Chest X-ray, PA view. Patient: 43 years old, sex M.
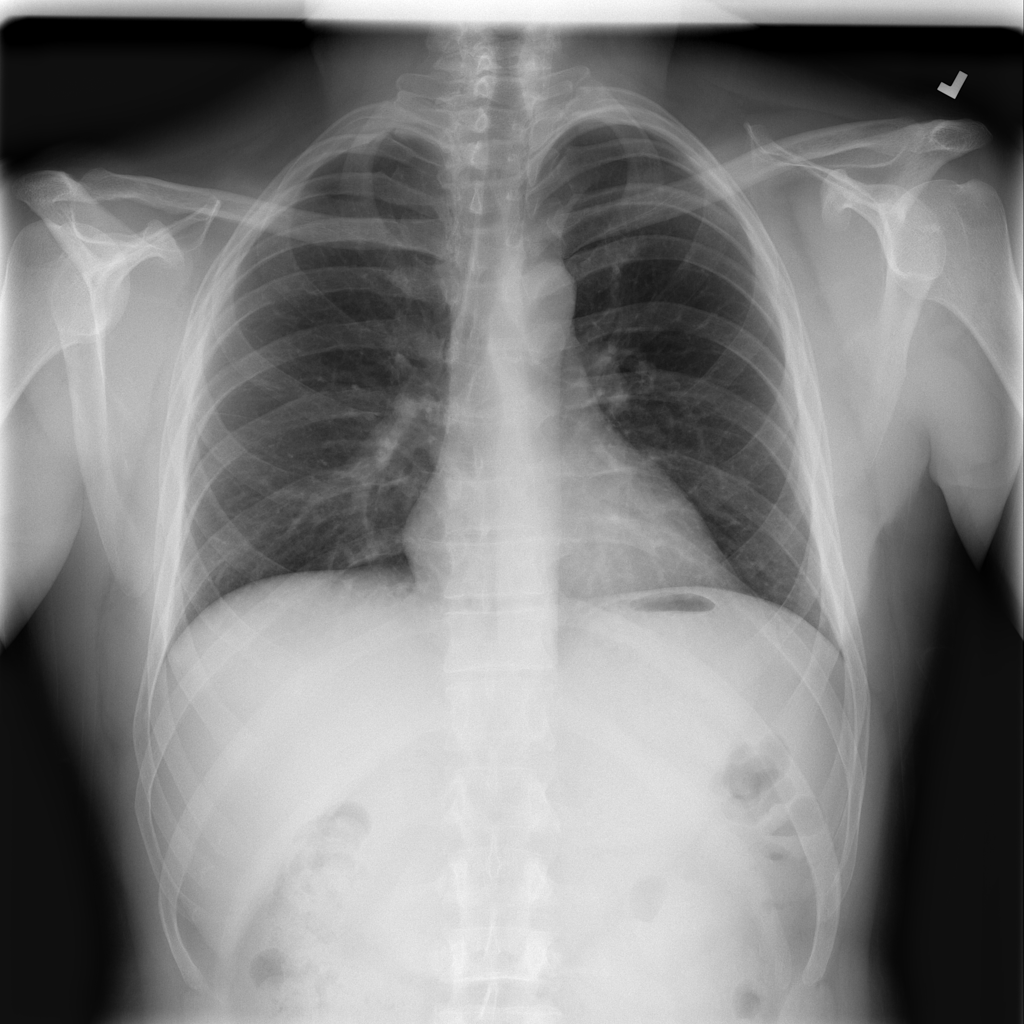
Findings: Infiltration